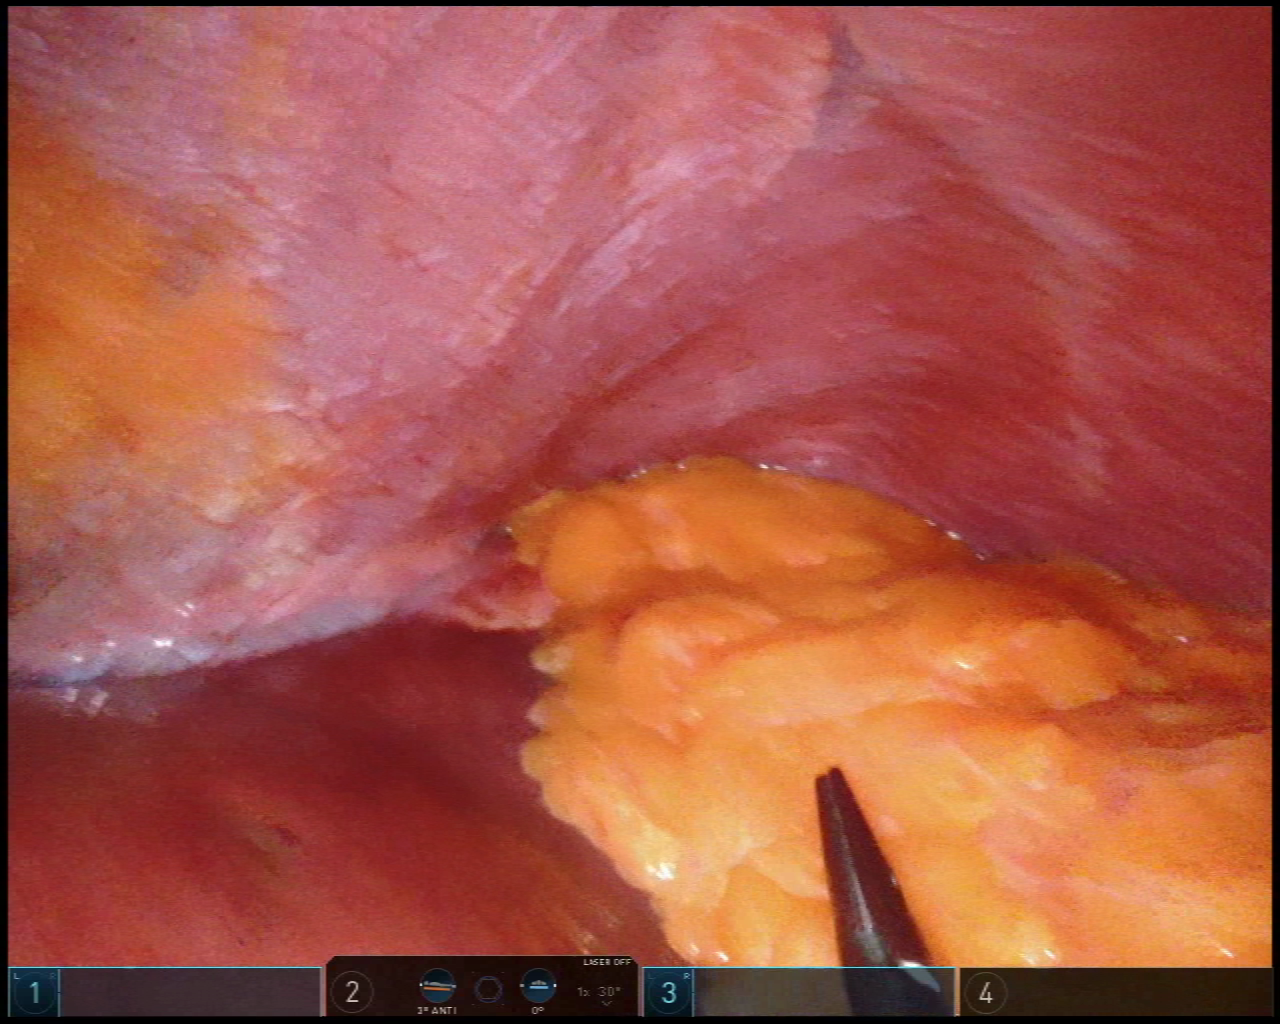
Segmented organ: liver
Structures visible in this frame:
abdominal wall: yes
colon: no
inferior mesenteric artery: no
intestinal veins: no
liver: yes
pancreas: no
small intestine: no
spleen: no
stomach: no
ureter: no
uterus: no
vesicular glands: no